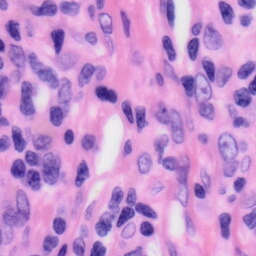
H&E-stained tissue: Skin